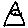
Label: triangle